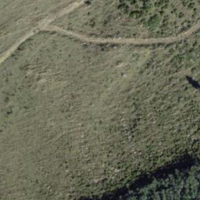
EUNIS habitat code: 32
Species observed at this site:
Geum montanum